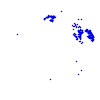
Particle: kaon